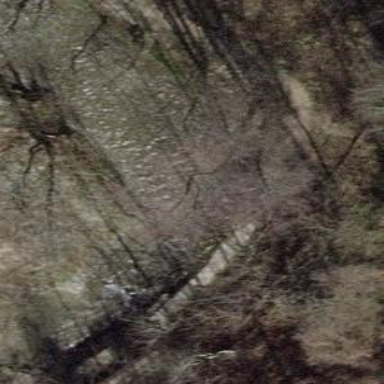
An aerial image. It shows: Path on metal bridge.